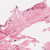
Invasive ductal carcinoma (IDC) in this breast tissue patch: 0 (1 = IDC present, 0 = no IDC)